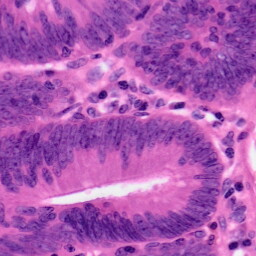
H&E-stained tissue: Colon